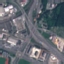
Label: Highway